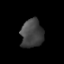
Tissue: lung
Cell type: Myeloid cells
Senescence score: 0.2039
Nuclear area (px): 619
Mean DAPI intensity: 66.456